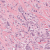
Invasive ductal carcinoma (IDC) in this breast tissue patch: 1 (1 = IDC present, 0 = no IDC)